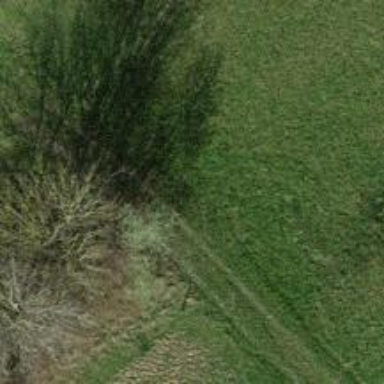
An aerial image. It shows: Row of trees in natural setting.